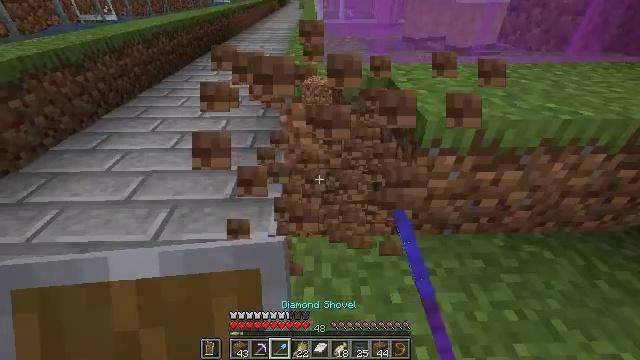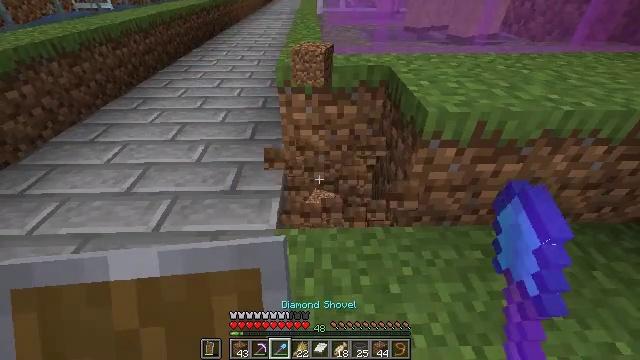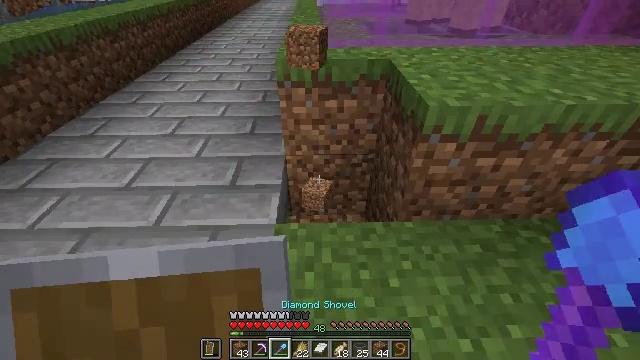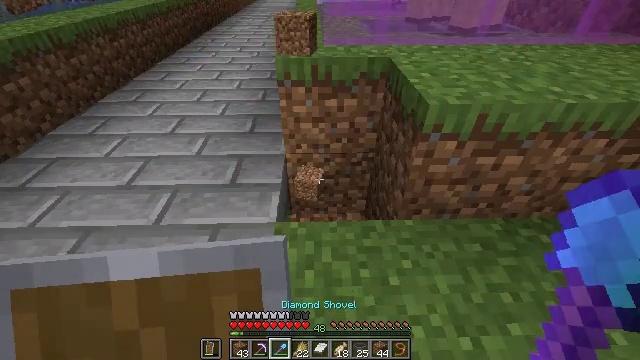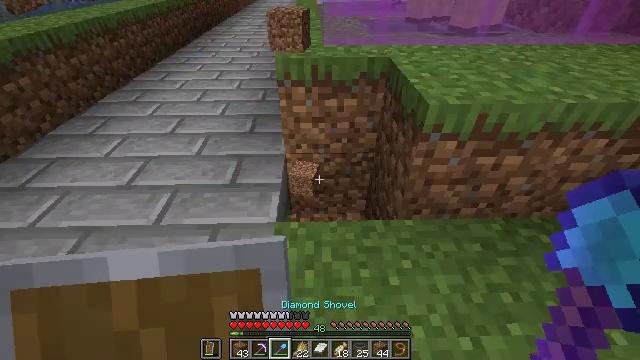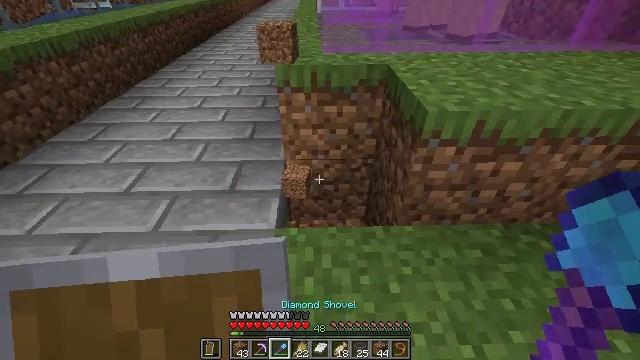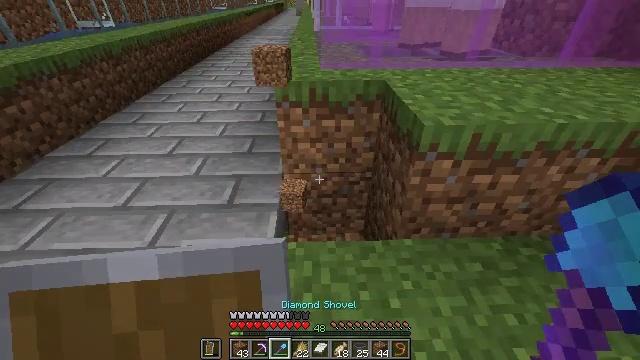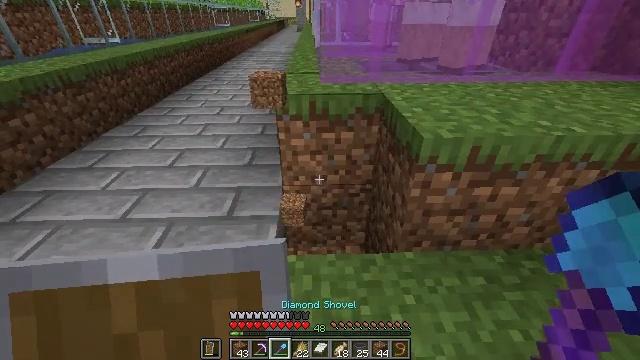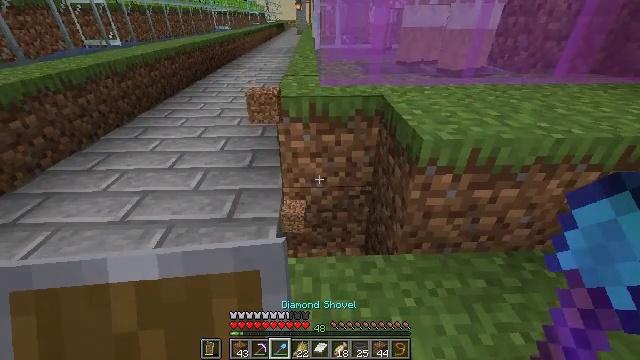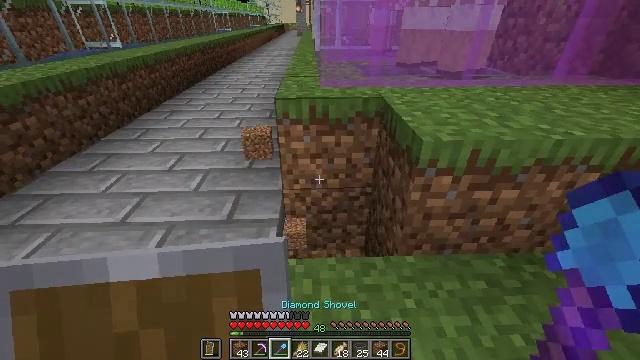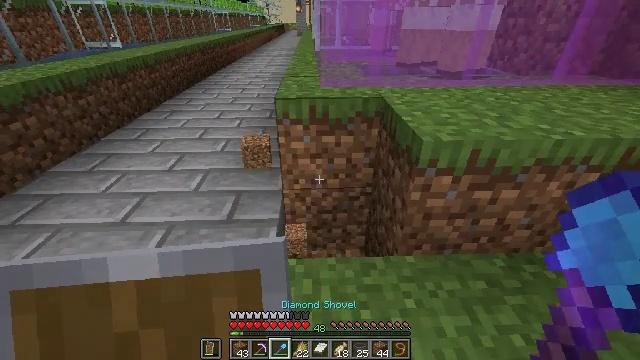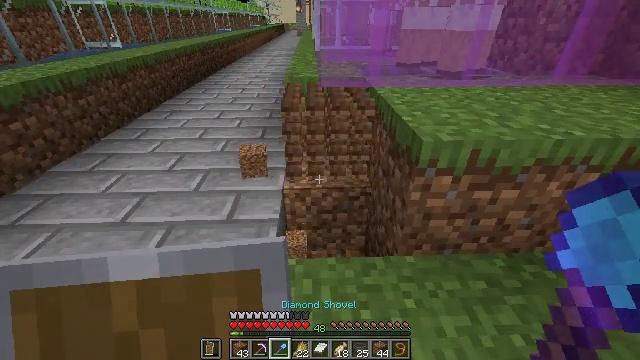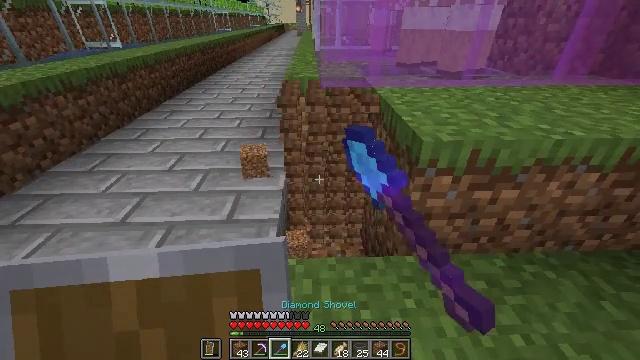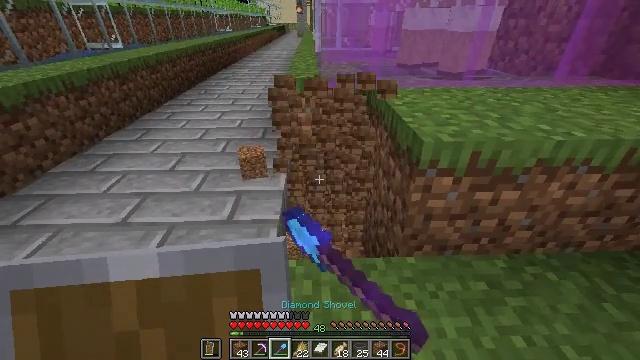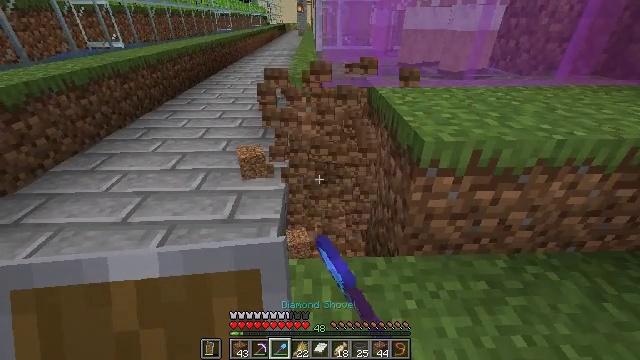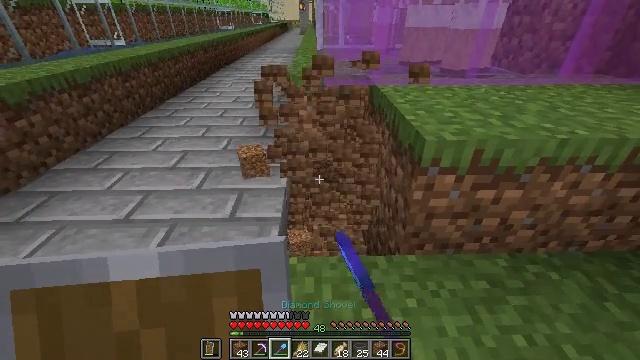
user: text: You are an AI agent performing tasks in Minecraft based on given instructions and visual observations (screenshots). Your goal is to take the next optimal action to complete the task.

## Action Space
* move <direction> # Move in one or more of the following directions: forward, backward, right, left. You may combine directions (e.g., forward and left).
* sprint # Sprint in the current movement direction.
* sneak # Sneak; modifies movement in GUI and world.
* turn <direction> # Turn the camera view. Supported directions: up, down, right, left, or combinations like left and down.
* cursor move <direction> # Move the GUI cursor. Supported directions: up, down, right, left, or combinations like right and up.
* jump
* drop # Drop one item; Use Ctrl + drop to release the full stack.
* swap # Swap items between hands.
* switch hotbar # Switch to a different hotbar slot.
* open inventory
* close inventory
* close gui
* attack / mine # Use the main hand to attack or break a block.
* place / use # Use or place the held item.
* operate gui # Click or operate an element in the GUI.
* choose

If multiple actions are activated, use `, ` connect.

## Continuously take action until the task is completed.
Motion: motion action
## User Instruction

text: Mine dirt from the ground.
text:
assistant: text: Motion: turn down
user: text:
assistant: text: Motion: turn down
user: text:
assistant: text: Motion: no_op
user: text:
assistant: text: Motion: no_op
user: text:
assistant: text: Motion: turn up
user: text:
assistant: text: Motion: turn up
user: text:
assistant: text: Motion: turn up
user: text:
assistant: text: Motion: no_op
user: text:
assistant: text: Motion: no_op
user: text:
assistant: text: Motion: no_op
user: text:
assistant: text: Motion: attack / mine
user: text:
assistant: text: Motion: attack / mine
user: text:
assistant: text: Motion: attack / mine
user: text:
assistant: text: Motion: no_op
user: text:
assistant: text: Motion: no_op
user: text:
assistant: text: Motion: no_op
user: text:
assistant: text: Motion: no_op